Interaction volume radius: 10 \u00c5
Interaction volume height: 15 \u00c5
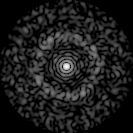
Disorder parameter: 0.823